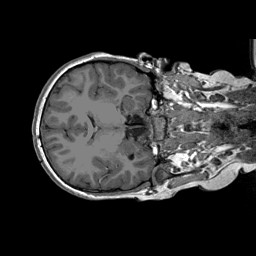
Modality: T1w
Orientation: axial
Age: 10
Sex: male
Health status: ill